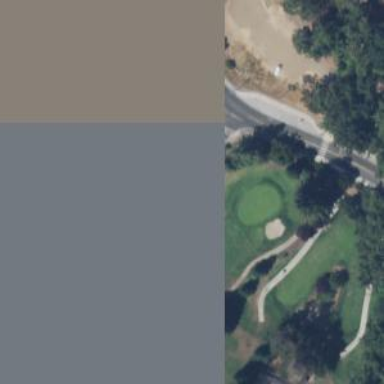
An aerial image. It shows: View of golf hole.